Question: I'm attempting to center my textView inside an imageView to the right of the screen in the middle. The issue I'm having is it's showing up to the left slightly rather then centering ontop of the imageView. Any ideas what I'm doing wrong?

'''
<?xml version="1.0" encoding="utf-8"?>
<RelativeLayout xmlns:android="http://schemas.android.com/apk/res/android"
android:layout_width="match_parent"
android:layout_height="match_parent"
android:padding="10sp"
android:orientation="vertical" >
<FrameLayout
android:layout_width = "wrap_content"
android:layout_height = "wrap_content"
android:layout_alignParentRight="true"
android:layout_centerInParent="true">
<ImageView
android:id="@+id/imageView1"
android:layout_width="69dp"
android:layout_height="22dp"
android:src="@drawable/price_bubble" />
<TextView
android:id="@+id/textView_price"
android:layout_width="wrap_content"
android:layout_height="wrap_content"
android:layout_gravity="center_vertical" />
</FrameLayout>
</RelativeLayout>
'''
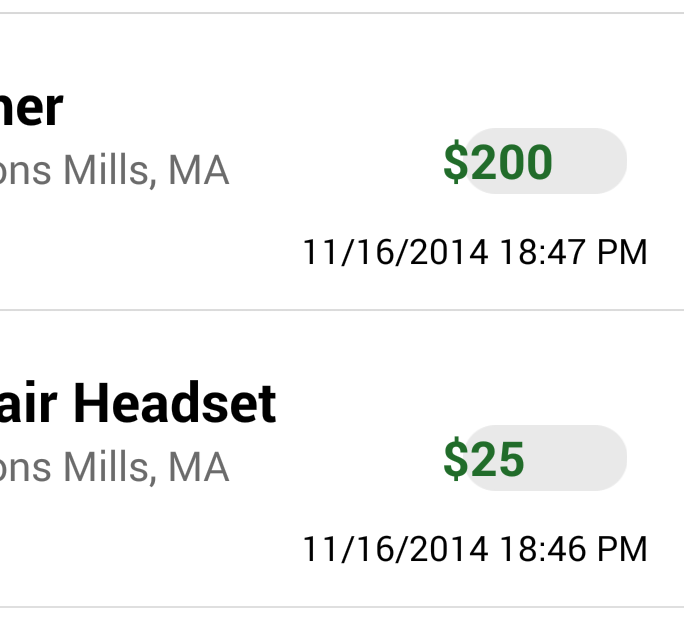
Answer: Try
'''
<?xml version="1.0" encoding="utf-8"?>
<RelativeLayout xmlns:android="http://schemas.android.com/apk/res/android"
android:layout_width="match_parent"
android:layout_height="match_parent"
android:padding="10sp"
android:orientation="vertical" >
<FrameLayout
android:layout_width = "wrap_content"
android:layout_height = "wrap_content"
android:layout_alignParentRight="true"
android:layout_centerInParent="true">
<ImageView
android:id="@+id/imageView1"
android:layout_width="69dp"
android:layout_height="22dp"
android:src="@drawable/price_bubble" />
<TextView
android:id="@+id/textView_price"
android:layout_width="wrap_content"
android:layout_height="wrap_content"
android:layout_gravity="center" />
</FrameLayout>
</RelativeLayout>
'''